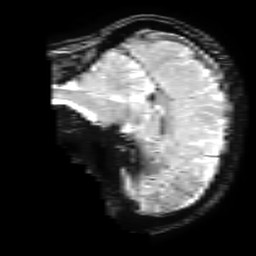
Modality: T2starw
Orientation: sagittal
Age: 30
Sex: female
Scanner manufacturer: ge
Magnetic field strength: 3 T
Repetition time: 0.65 s
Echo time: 0.02 s